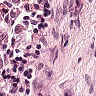
Metastatic tissue present: no